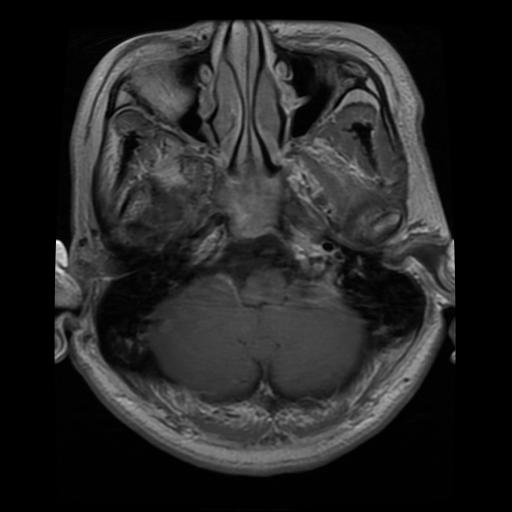
Label: pituitary